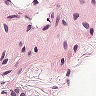
Metastatic tissue present: no